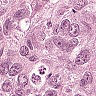
Metastatic tissue present: yes